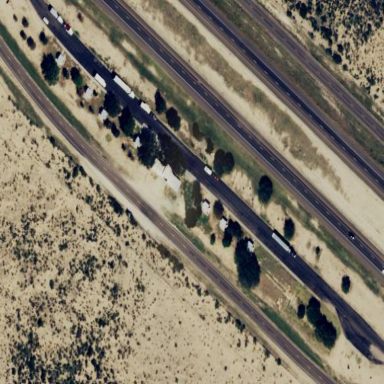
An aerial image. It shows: Rest area on the road with picnic tables.